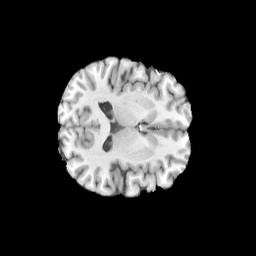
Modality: T1w
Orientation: axial